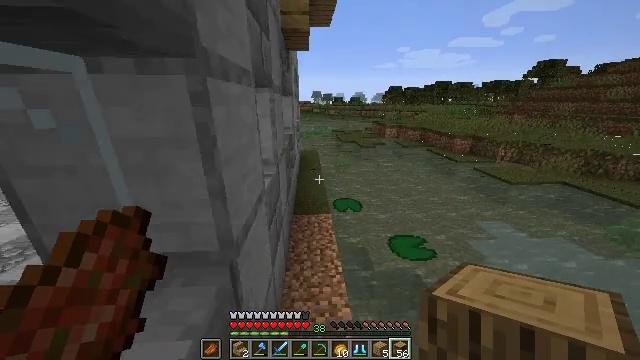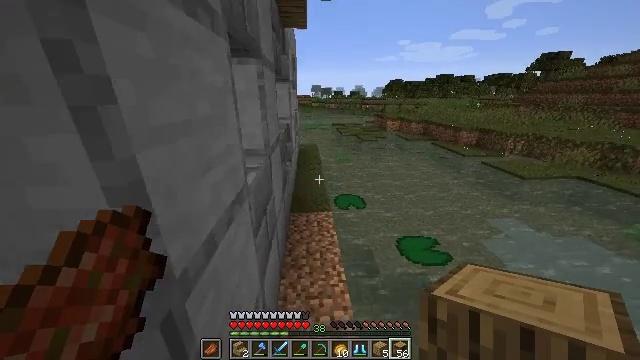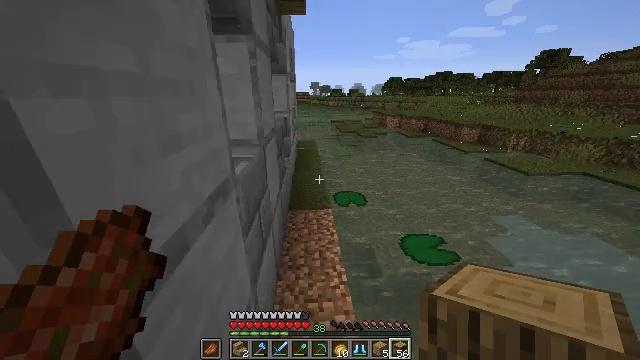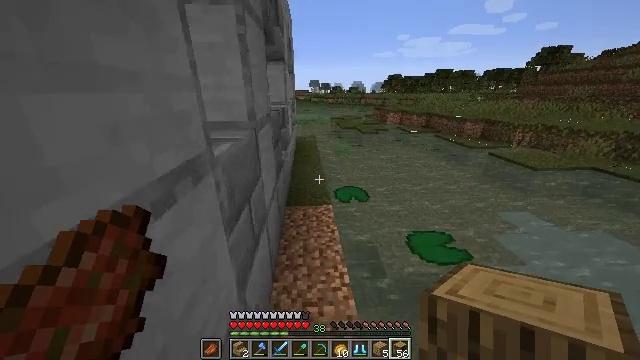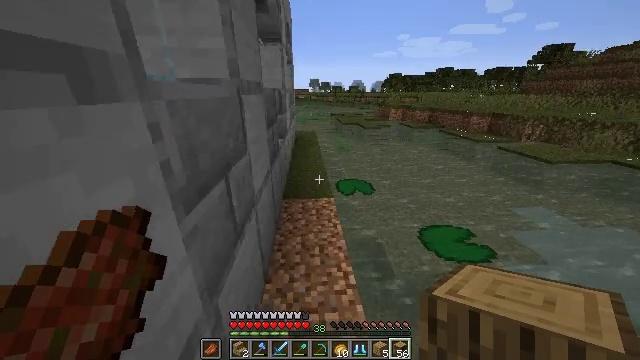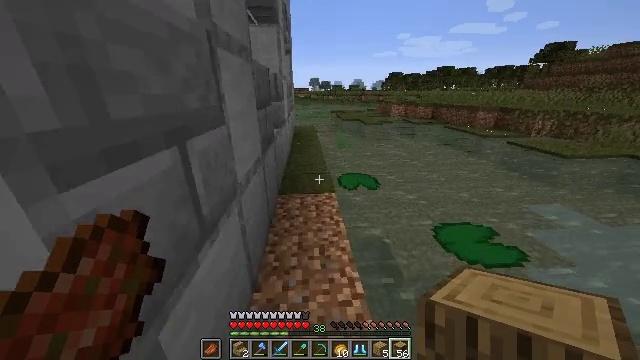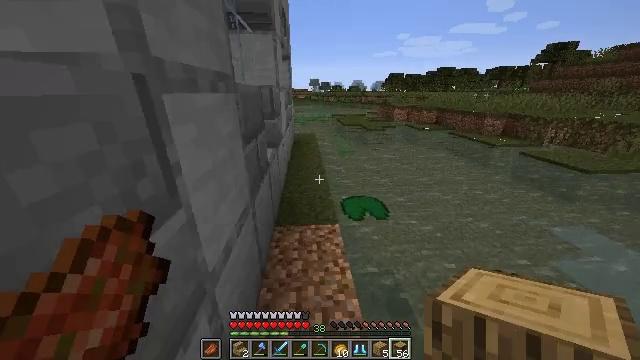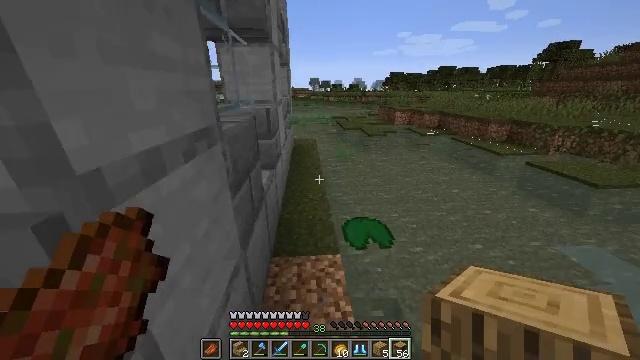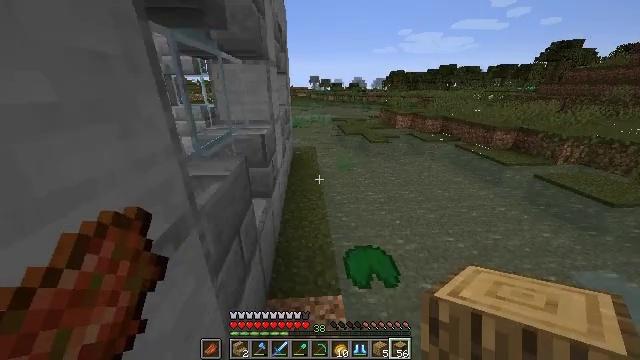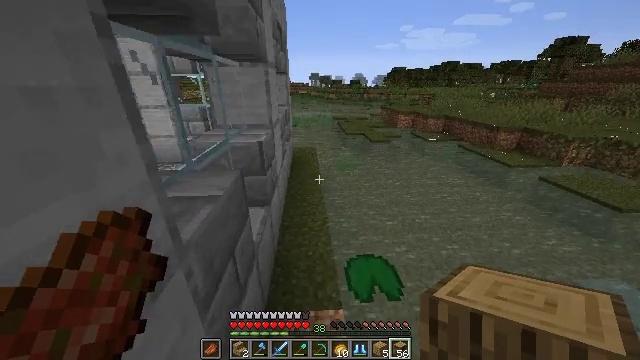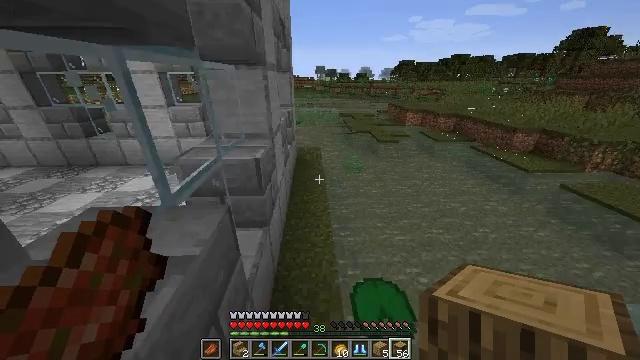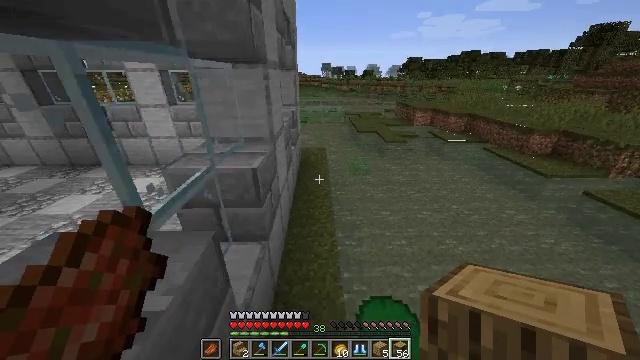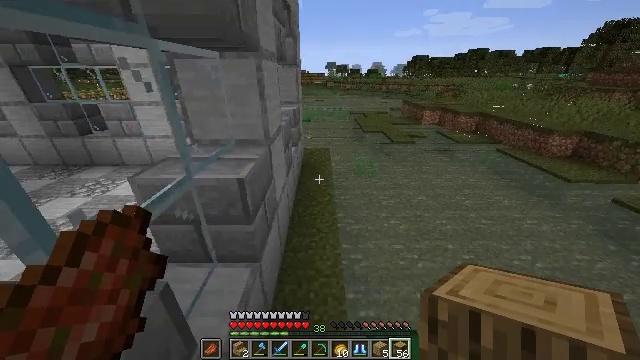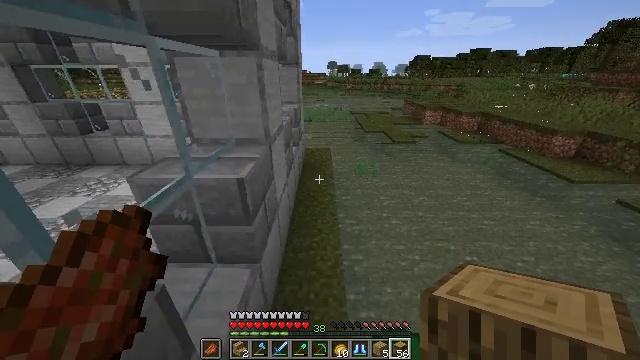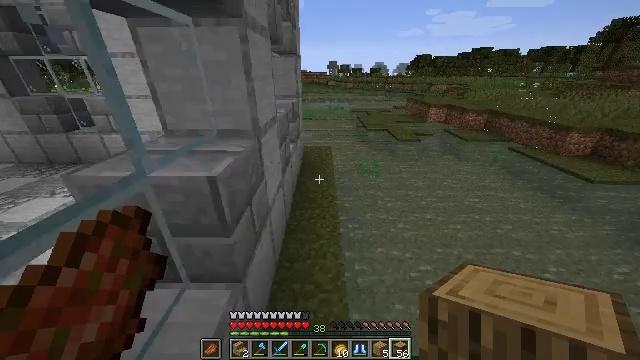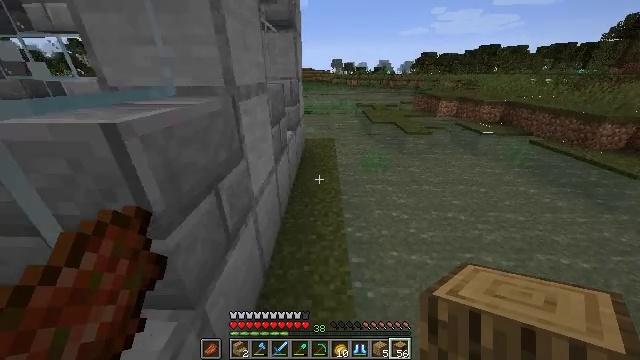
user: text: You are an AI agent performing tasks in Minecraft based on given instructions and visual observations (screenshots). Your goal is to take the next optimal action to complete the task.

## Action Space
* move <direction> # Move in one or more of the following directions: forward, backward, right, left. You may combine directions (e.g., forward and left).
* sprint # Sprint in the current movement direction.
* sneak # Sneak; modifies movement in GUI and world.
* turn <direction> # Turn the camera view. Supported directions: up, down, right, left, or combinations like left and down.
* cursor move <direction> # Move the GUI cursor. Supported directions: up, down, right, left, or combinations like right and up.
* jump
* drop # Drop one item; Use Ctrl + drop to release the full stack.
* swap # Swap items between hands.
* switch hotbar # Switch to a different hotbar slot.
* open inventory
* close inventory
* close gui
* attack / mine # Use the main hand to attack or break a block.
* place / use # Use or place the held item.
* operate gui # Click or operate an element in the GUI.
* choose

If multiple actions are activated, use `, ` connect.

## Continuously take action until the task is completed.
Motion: motion action
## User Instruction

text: Mine the smooth stone.
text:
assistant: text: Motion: move forward, turn down, jump
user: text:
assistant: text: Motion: move forward, jump
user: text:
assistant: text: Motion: move forward, jump
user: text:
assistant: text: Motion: move forward, jump
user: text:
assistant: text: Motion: move forward, sprint, jump
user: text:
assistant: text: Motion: move forward, sprint, jump
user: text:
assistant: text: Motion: move forward, sprint, jump
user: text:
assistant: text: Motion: move forward, sprint, jump
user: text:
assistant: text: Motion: move forward, jump
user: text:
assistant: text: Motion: move forward, turn left and down, jump
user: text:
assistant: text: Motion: move forward, turn left, jump
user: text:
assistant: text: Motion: move forward, turn left, jump
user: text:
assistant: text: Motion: move forward, jump
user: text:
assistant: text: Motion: move forward, jump
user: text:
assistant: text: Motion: move forward, jump
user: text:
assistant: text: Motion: move forward, sprint, jump
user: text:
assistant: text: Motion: move forward, sprint, jump
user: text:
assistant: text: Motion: move forward, sprint, jump
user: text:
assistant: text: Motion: move forward, sprint, jump
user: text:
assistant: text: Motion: move forward, sprint, jump
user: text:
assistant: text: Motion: move forward, jump
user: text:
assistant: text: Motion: move forward, turn down, jump
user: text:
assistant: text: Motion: move forward, turn down, jump
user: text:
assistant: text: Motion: move forward, turn down, jump
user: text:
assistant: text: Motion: move forward, turn down
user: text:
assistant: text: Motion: move forward, turn left and down
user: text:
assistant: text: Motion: move forward, turn left
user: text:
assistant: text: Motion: move forward
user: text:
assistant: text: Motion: no_op
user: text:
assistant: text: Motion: no_op